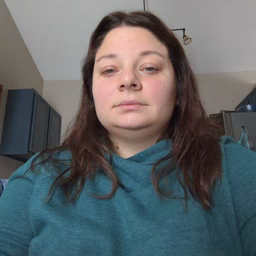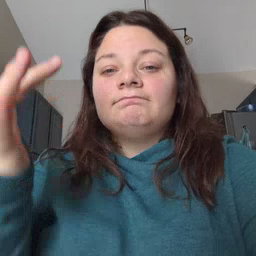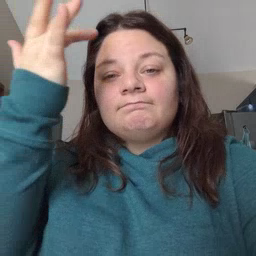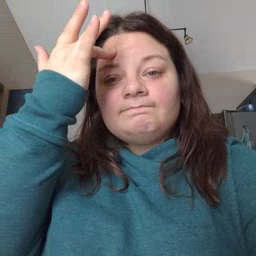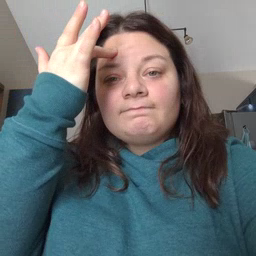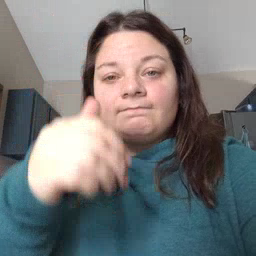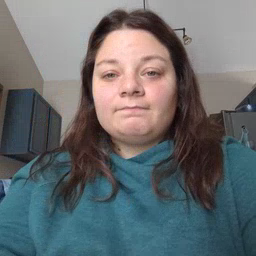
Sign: sick